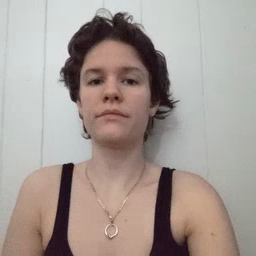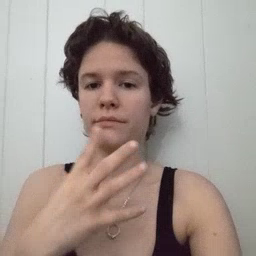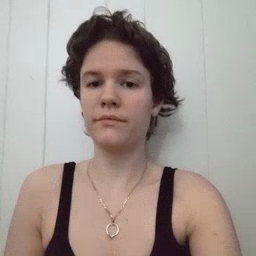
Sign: wet